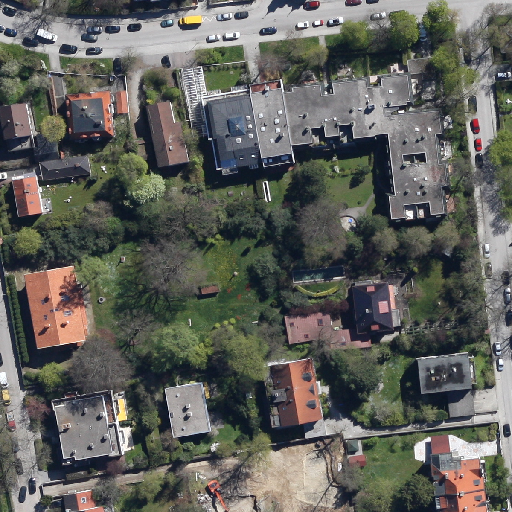
Referring expression: vehicle